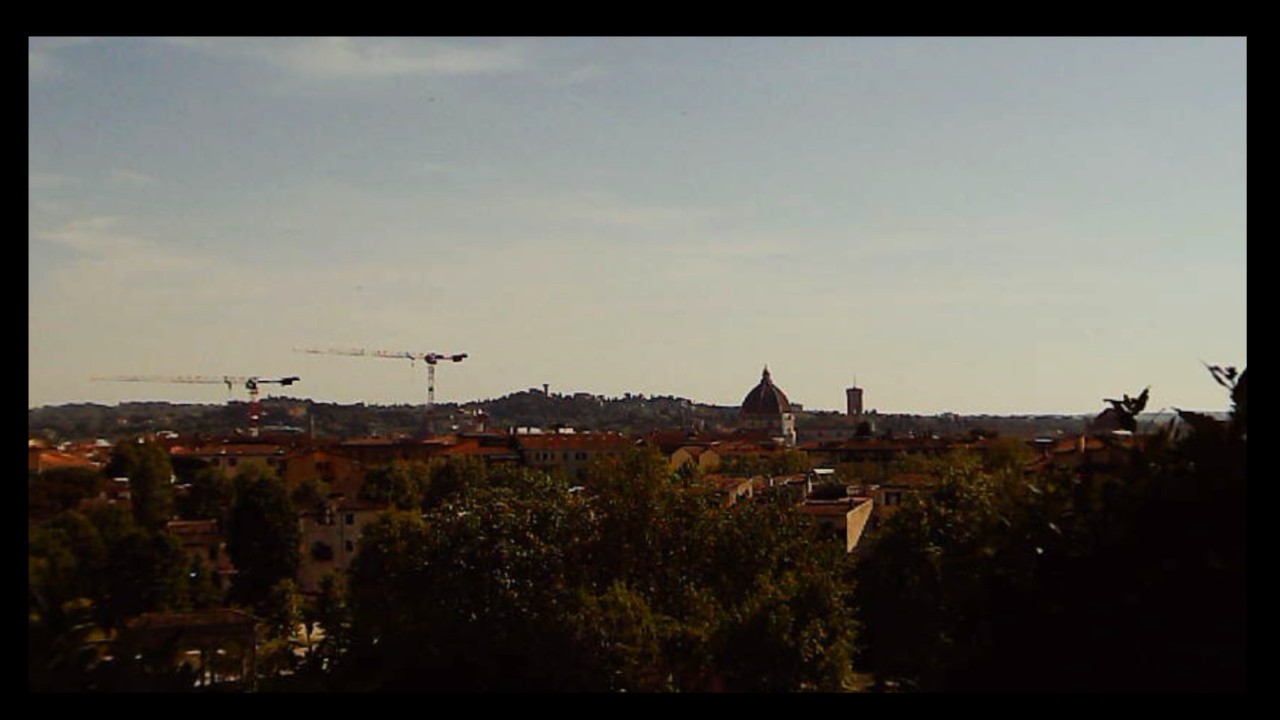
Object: Betafpv air75